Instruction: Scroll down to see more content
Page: checkout_seats
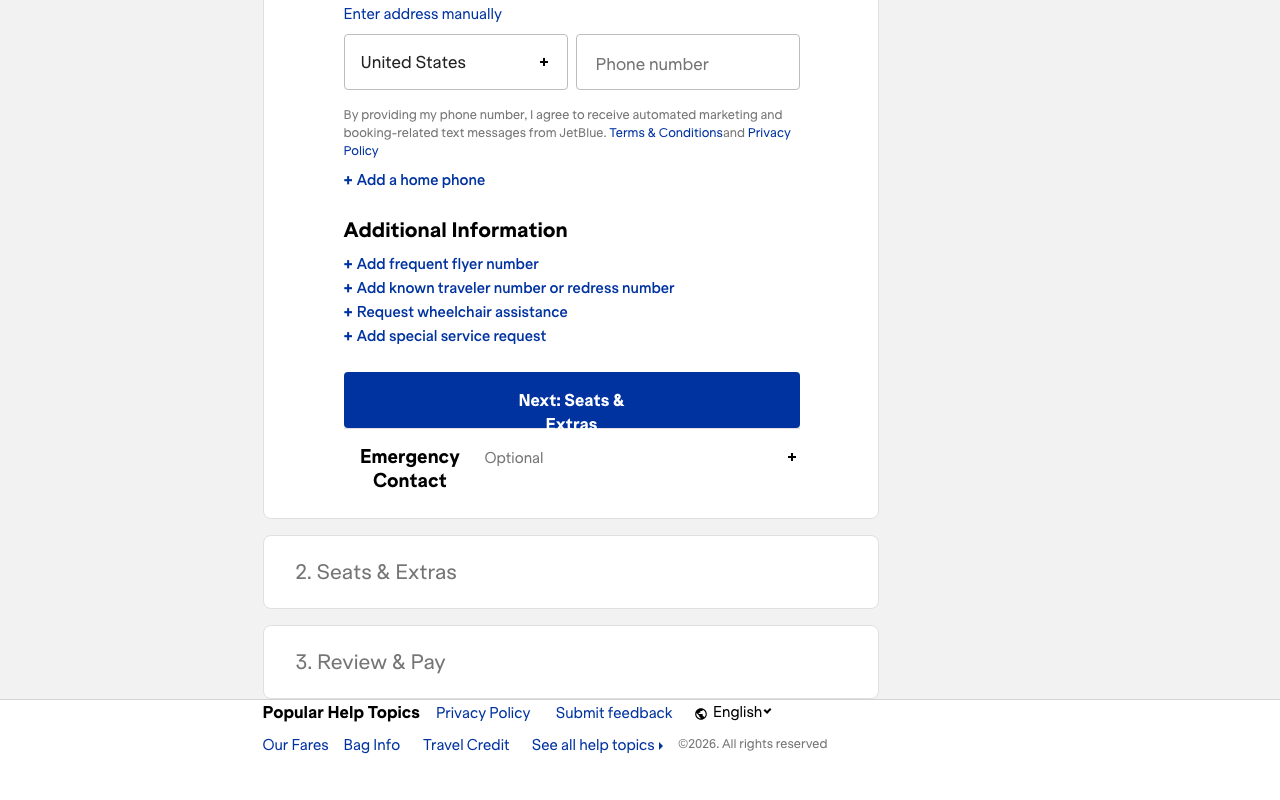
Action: scroll